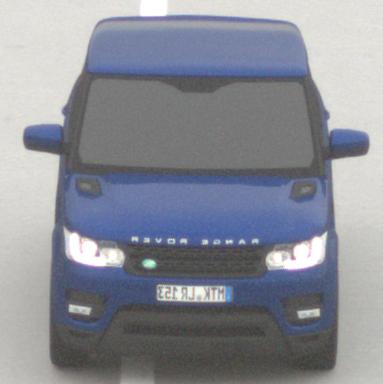
Make: Land Rover
Model: Range Rover Sport 5.0 V8 SC
Detailed model: Range Rover Sport (II)
Model produced from: 2013/09
Model produced until: 2015/07
Doors: 5
Color: blue
Road condition: dry road
Daytime: sunrise or sunset
Contrast: low contrast